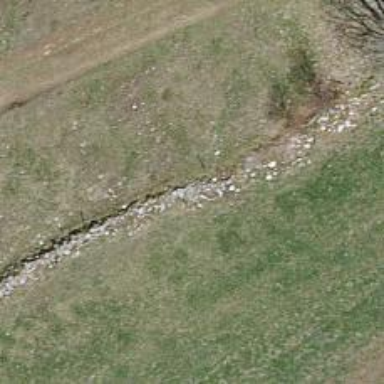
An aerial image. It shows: Wall barrier.